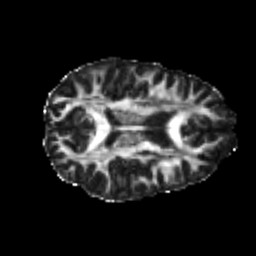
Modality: FA
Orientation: axial
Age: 21
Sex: female
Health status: healthy
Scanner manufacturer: philips
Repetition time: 7.475 s
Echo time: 0.08753 s